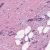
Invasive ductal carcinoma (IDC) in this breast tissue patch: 1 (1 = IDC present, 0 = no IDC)